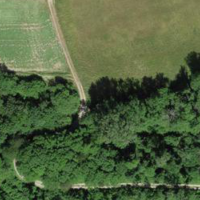
EUNIS habitat code: 41
Species observed at this site:
Scilla bifolia